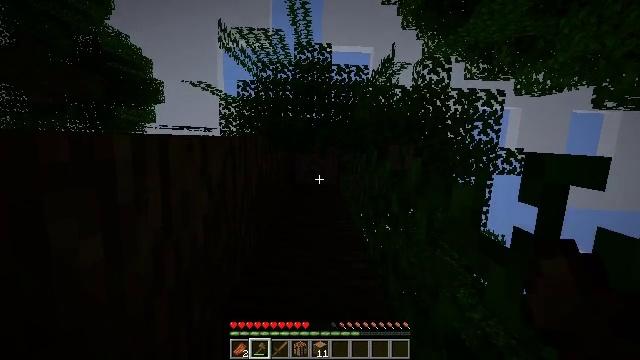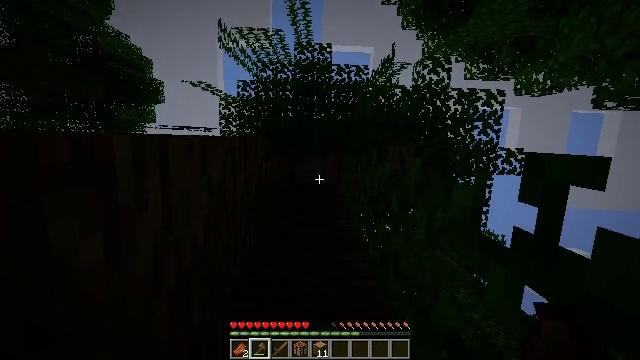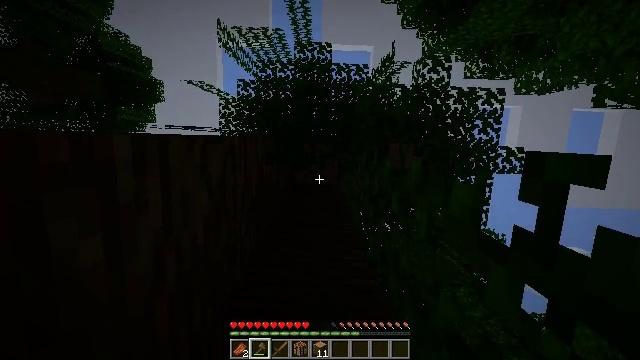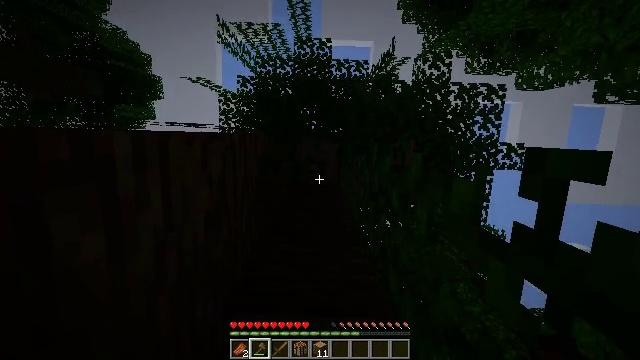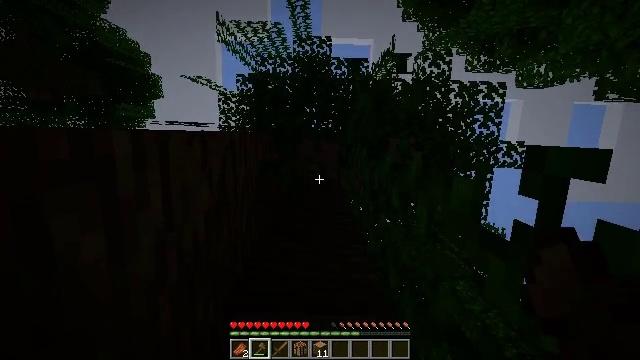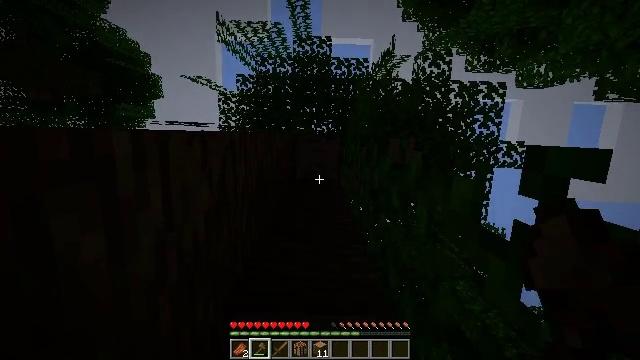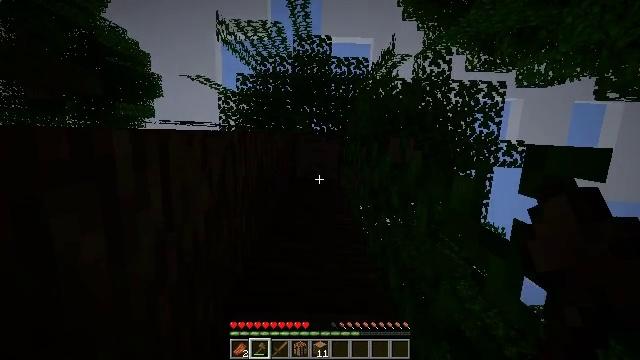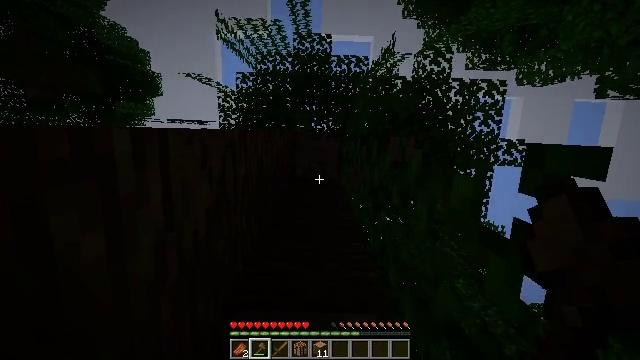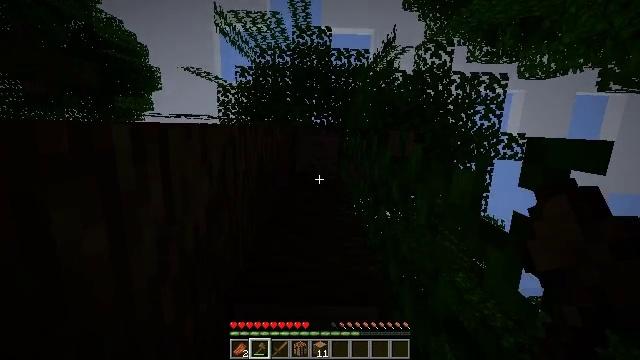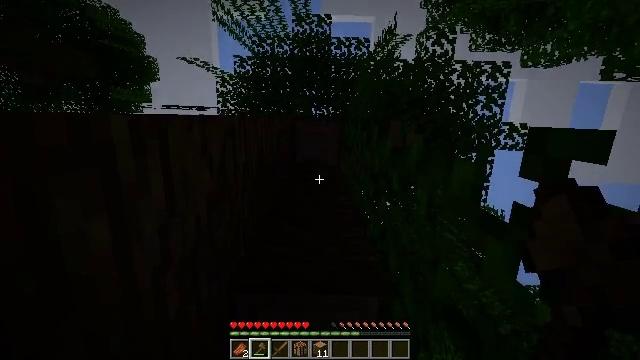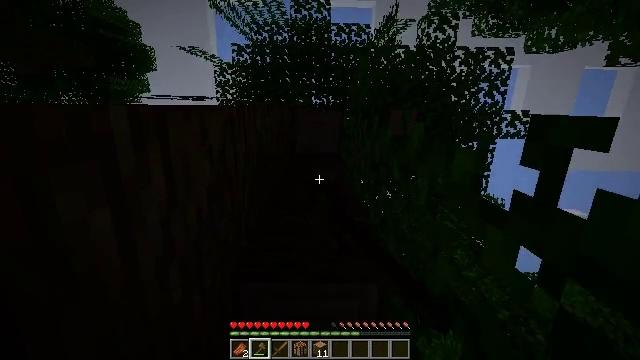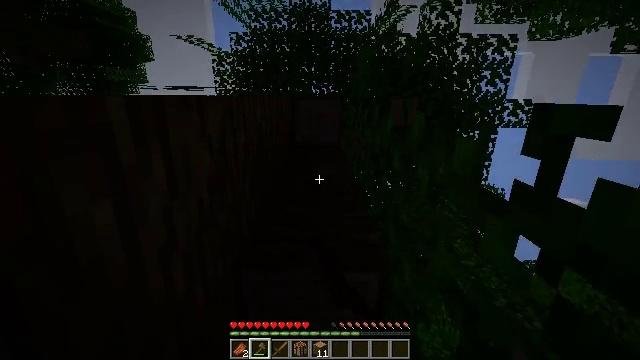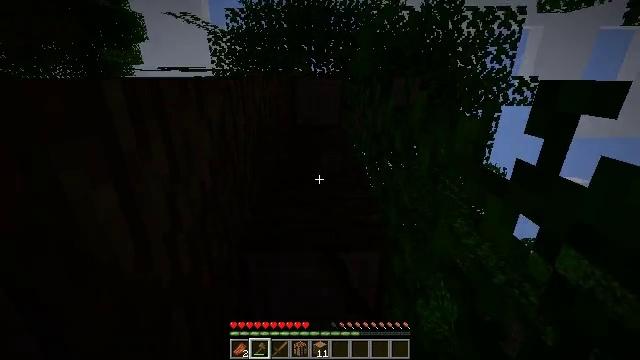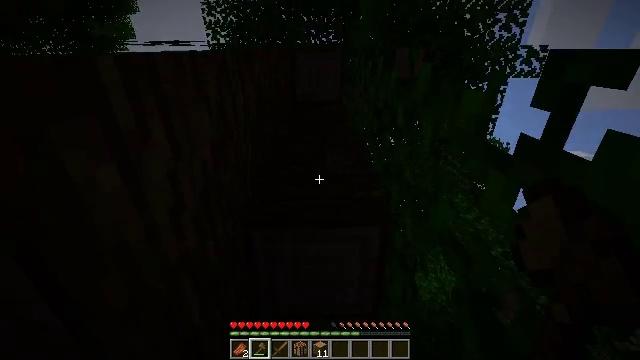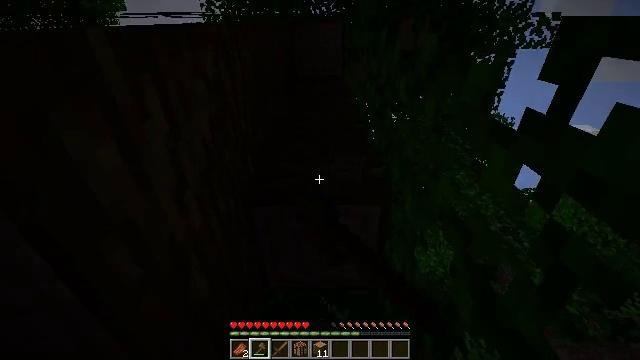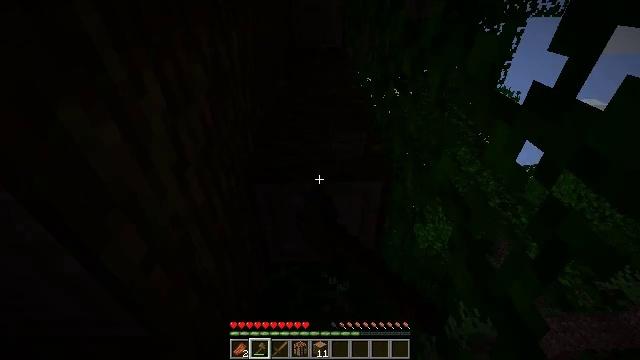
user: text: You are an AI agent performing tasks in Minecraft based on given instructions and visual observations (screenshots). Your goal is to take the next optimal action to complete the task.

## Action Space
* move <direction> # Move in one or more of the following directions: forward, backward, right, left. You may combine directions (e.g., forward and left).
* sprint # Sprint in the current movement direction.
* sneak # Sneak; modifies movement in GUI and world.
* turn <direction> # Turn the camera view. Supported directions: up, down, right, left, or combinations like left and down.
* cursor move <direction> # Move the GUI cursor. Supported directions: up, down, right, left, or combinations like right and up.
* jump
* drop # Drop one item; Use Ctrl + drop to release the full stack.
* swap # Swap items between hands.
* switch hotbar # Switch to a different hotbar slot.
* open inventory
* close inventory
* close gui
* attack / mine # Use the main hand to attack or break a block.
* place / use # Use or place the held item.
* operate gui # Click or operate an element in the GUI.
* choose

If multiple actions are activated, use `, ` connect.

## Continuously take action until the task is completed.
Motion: motion action
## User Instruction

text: Break the jungle log to gather wood.
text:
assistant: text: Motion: attack / mine
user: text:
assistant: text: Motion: attack / mine
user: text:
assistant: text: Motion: attack / mine
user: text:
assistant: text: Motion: attack / mine
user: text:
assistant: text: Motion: attack / mine
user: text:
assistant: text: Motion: attack / mine
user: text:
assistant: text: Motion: attack / mine
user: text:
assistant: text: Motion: turn down, attack / mine
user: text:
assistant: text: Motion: turn down, attack / mine
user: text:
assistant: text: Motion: turn down, attack / mine
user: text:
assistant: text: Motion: turn down, attack / mine
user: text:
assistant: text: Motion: turn down, attack / mine
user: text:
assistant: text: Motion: turn down, attack / mine
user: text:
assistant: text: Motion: turn down, attack / mine
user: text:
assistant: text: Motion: turn down, attack / mine
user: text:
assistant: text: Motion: turn down, attack / mine
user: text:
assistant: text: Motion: attack / mine
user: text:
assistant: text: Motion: attack / mine
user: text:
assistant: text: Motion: attack / mine
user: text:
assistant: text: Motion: attack / mine
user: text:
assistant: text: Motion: attack / mine
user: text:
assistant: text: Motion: attack / mine
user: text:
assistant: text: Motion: attack / mine
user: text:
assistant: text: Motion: attack / mine
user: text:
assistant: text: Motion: attack / mine
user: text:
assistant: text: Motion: attack / mine
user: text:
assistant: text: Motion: attack / mine
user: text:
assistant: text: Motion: attack / mine
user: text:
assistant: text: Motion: attack / mine
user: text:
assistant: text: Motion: turn right and up, attack / mine